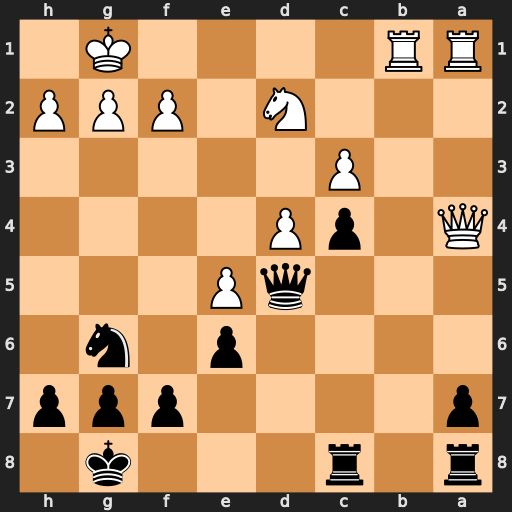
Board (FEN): r1r3k1/p4ppp/4p1n1/3qP3/Q1pP4/2P5/3N1PPP/RR4K1
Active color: b
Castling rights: -
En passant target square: -
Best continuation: Nf4 Nf3 Ne2+ Kf1 Nxc3